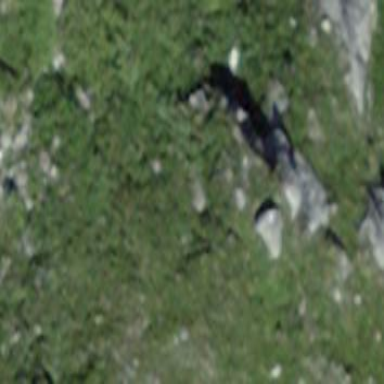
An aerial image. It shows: Natural rock formation.